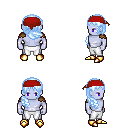
a pixel art fantasy rpg character, male body template, dark elf, purple skin, leather shoulder armor, white pants, white cyan right-swept hairstyle, red bandana, gold boots, four views (front, back, left, right), 2x2 character sprite sheet, small pixel art, hard edges, no anti-aliasing